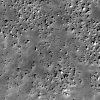
Atmospheric dust classification: not_dusty